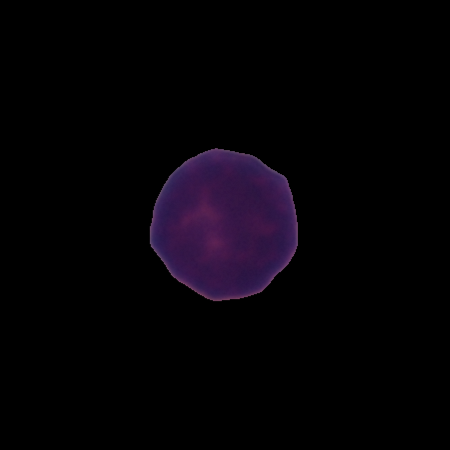
Label: healthy